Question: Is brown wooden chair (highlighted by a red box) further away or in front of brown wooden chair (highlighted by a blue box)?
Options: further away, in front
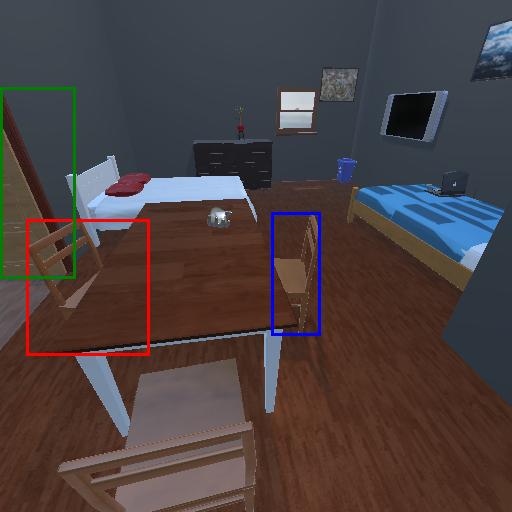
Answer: further away